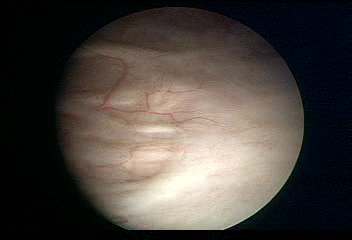
Modality: WLC
Class: Normal mucosa
Bladder cancer association: No